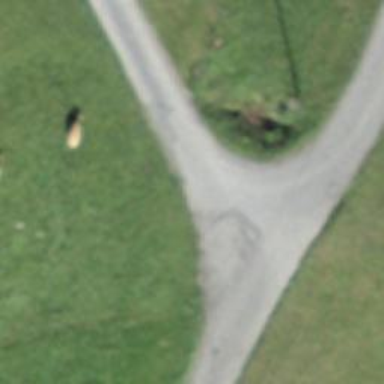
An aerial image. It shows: Unclassified road.